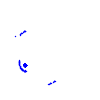
Particle: electron